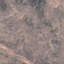
Land use / land cover: HerbaceousVegetation